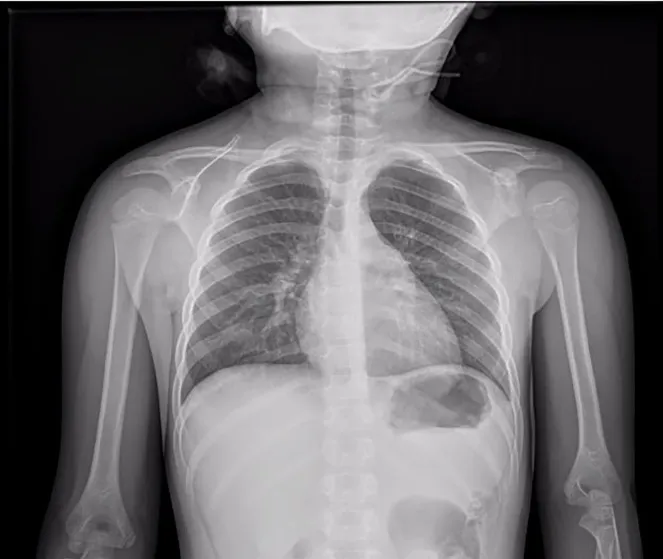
Chest x-ray showed slight thickening of the interstitial web with mild bilateral pleural effusion.
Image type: radiology (x_ray)